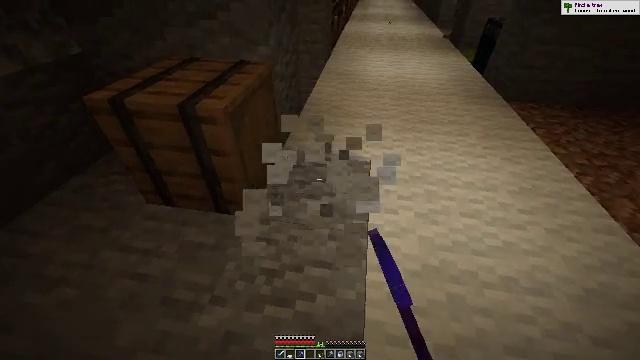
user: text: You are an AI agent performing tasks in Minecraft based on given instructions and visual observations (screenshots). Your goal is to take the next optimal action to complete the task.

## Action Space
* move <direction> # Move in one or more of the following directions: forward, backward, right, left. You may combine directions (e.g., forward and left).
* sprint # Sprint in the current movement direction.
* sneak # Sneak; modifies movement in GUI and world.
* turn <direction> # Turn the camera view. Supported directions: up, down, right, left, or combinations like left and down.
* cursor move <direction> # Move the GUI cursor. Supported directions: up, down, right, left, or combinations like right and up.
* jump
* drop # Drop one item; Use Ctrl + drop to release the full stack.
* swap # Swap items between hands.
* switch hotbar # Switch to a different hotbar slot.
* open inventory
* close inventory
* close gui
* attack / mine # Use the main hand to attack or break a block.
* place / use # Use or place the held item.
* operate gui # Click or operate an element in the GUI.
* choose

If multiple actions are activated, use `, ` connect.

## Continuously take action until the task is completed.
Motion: motion action
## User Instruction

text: Break the white carpet block.
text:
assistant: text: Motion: attack / mine